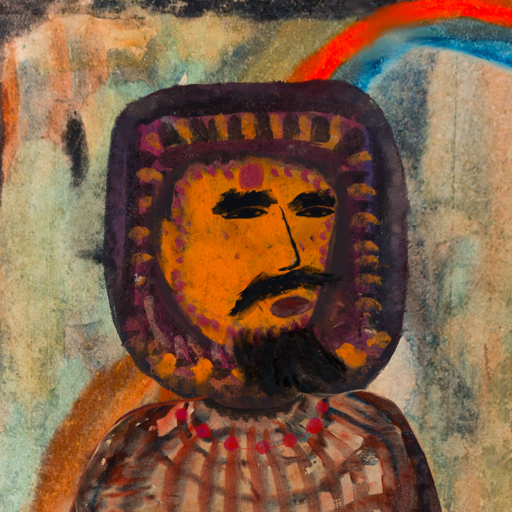
Background: Childish, Head And Neck Side: Doll_w_Hair, Face Side: Mosgoul, Bust: Orphan, Hair Side: Blank, Head Accessory: Blank, Second Necklace: Blank, Necklace: Irani_3, Baby: Blank